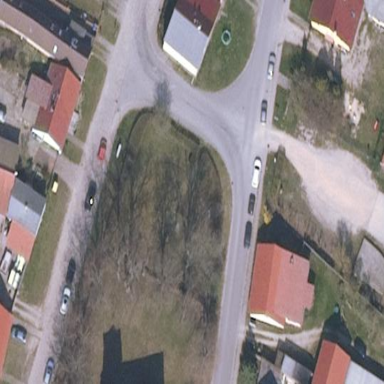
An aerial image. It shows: Village green area.